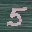
Label: 5